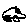
Label: car